Question: This is the prototype of my project

Is there a pre-built Java text editor that I can embed so that the syntax will be just like Java?
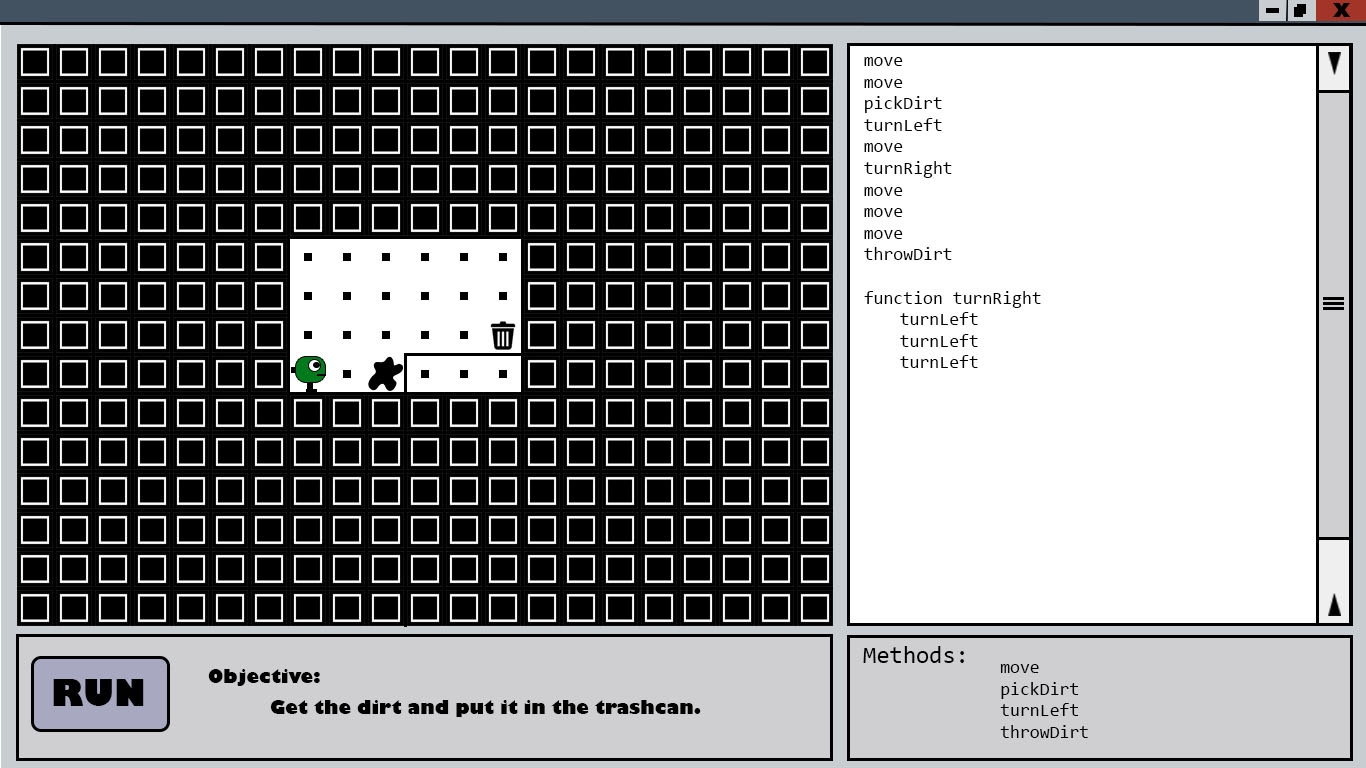
Answer: Using Java <URL> which is based on Java.
Check <URL> for more information.